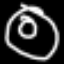
Label: donut